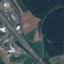
Land use / land cover class: Highway